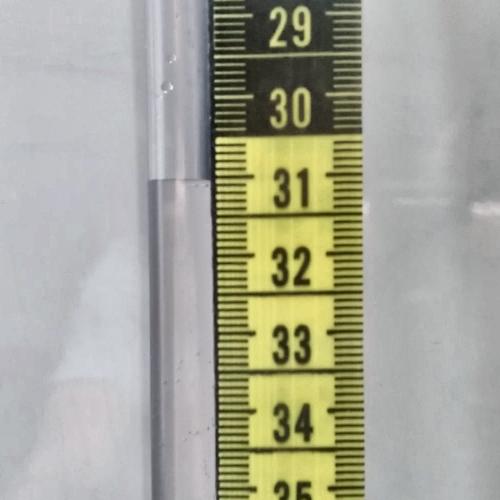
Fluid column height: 31.1 cm